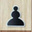
Piece: bP